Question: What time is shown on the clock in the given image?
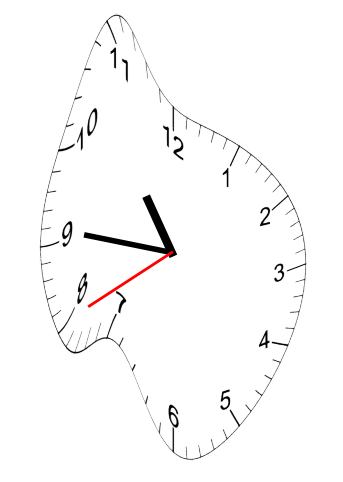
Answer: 10:45:40